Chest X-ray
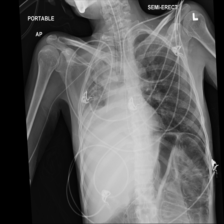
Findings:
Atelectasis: positive
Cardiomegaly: negative
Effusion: negative
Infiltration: negative
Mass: negative
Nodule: negative
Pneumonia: negative
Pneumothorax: negative
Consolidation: negative
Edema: negative
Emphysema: negative
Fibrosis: negative
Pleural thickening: negative
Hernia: negative